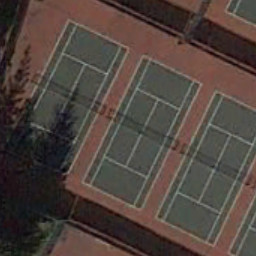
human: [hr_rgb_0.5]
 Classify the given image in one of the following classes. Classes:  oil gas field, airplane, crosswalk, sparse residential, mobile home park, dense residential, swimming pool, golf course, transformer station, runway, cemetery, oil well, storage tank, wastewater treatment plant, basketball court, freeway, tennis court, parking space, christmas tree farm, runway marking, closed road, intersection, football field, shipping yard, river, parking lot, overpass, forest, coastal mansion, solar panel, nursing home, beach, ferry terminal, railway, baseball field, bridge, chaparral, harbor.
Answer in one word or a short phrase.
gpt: tennis court